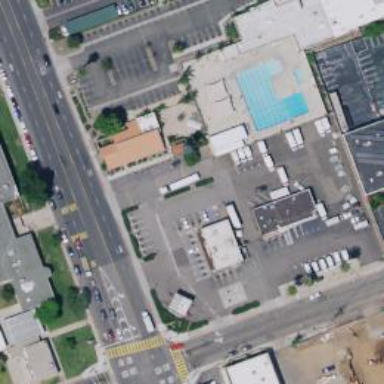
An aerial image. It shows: Convenience shop.